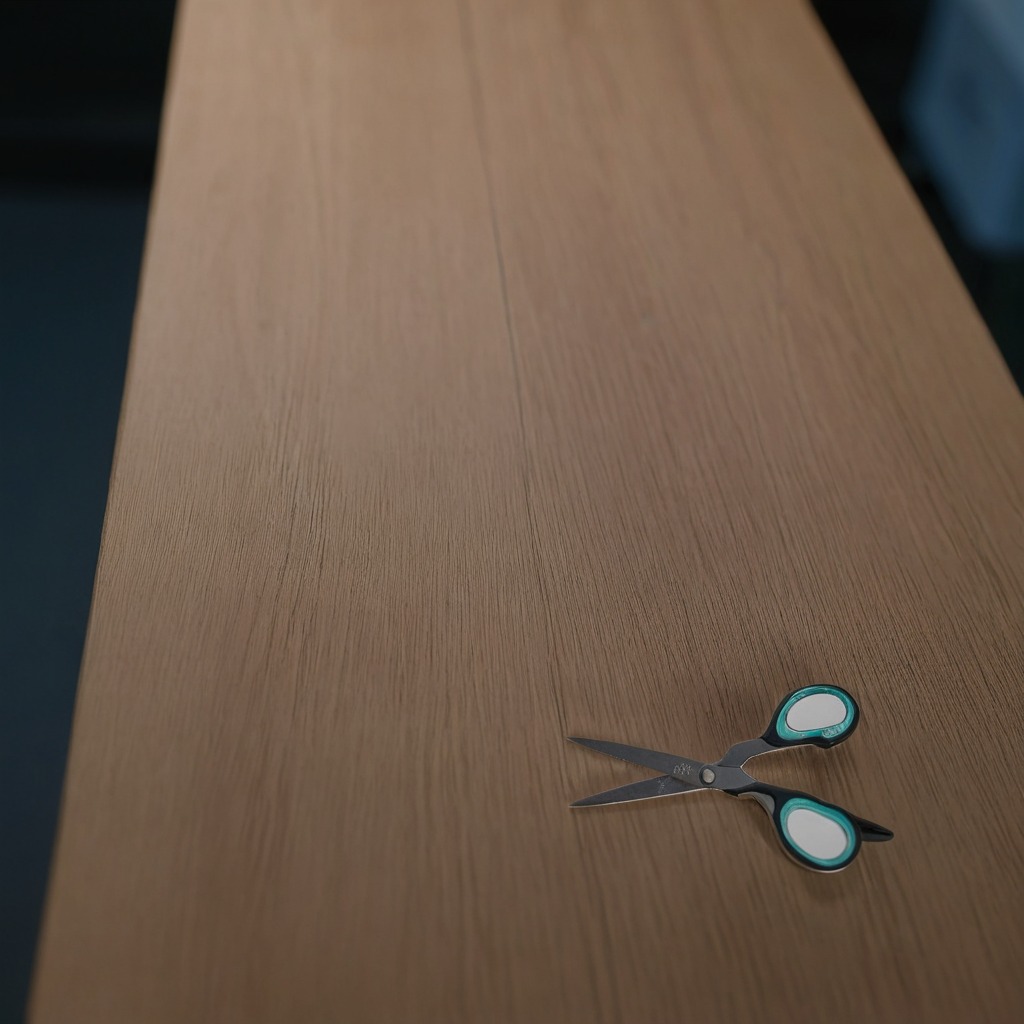
A scissor lies on the old table with faint burn marks in a small garage at twilight.